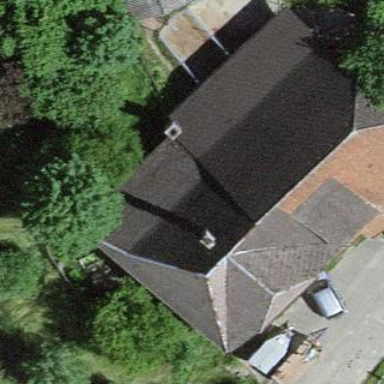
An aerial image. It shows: Farm building.